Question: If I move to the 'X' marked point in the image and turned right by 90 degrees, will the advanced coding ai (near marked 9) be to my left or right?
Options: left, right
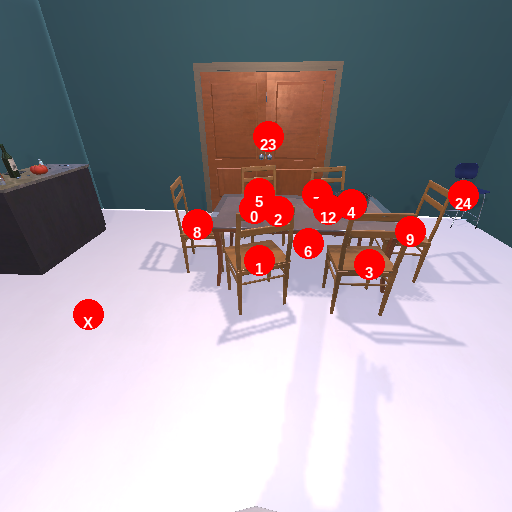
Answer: left